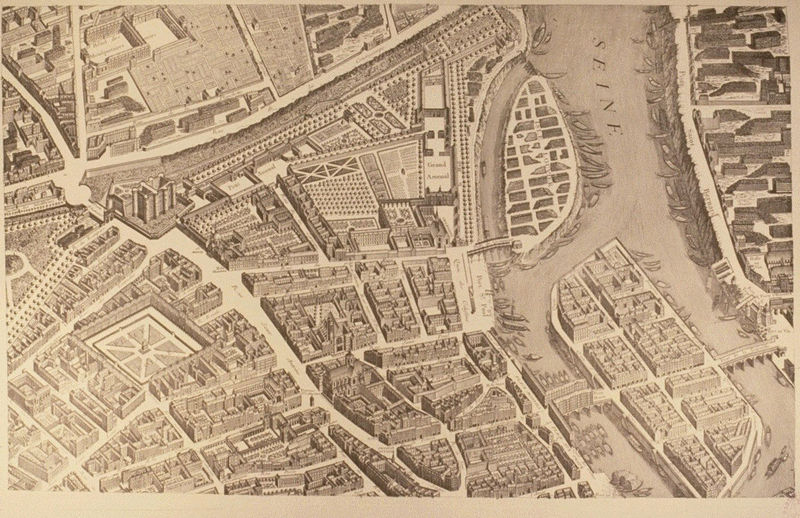
Titel: Marais
Standort: Paris
Institution: Plan Turgot
Schlagwörter: baum, wasser, weiß, fluss, stadt, ufer, braun, frankreich, paris, strasse, zeichnung, anlage, gebäude, haus, park, parkanlage, weg, wiese, beige, architektur, barock, felder, häuser, brücke, gewässer, kirche, insel, boot, boote, garten, statue, schiff, schiffe, schrift, papier, ansicht, gasse, dorf, mauer, allee, grafik, monochrom, platz, sepia, vogelperspektive, hafen, seine, foto, fotografie, luftaufnahme, stadtansicht, straßen, kloster, palast, gassen, kreuzung, druck, schnitt, radierung, stich, text, beschriftung, friedhof, topografie, haüser, uferpromenade, plan, gärten, zentrum, kupferstich, louvre, verlauf, brücken, ville, inseln, grundriss, palais, boulevard, notre dame, pont neuf, maßstab, vorstadt, anlagen, bauwerke, flussufer, gebaude, bebauung, cité, plätze, stadtplan, ile, luftansicht, viertel, gartenanlagen, pont, bastille, jardin, parc, isometrie, parks, brückenbau, häuserblocks, hausmannisierung, insel st louis, quartiere, urbain, bâtiment, bâtiments, quartier, rivère, îles, ponts